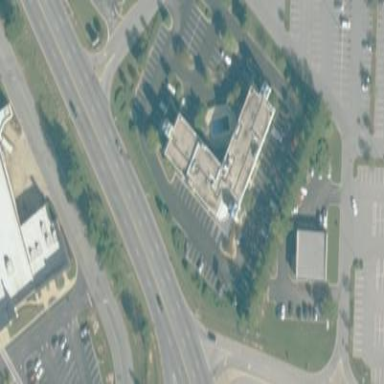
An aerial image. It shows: Hotel building.